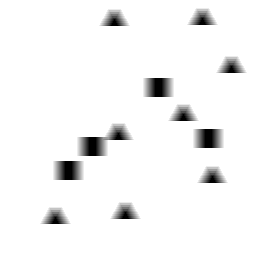
Squares: 4
Triangles: 8
Stars: 0
Total shapes: 12